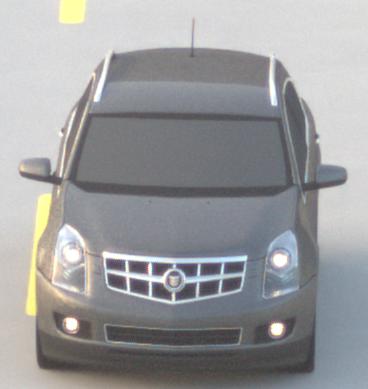
Make: Cadillac
Model: SRX 3.0 V6
Detailed model: SRX (II)
Model produced from: 2010/12
Model produced until: 2012/01
Doors: 5
Color: gray
Road condition: dry road
Daytime: sunrise or sunset
Contrast: low contrast